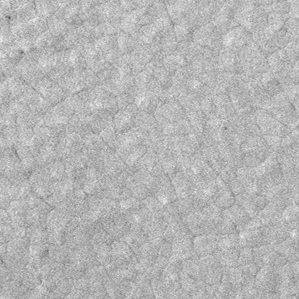
Label: frost